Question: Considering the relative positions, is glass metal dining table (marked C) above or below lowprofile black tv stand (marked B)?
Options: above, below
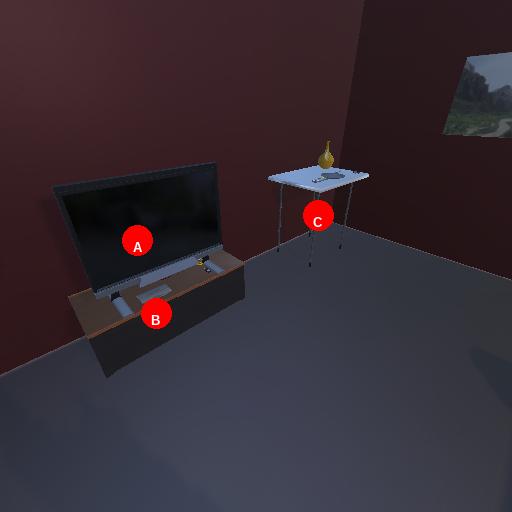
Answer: above